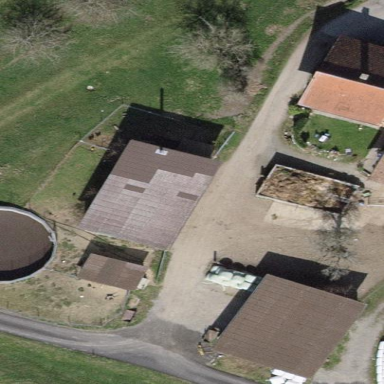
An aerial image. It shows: View of roof of building.